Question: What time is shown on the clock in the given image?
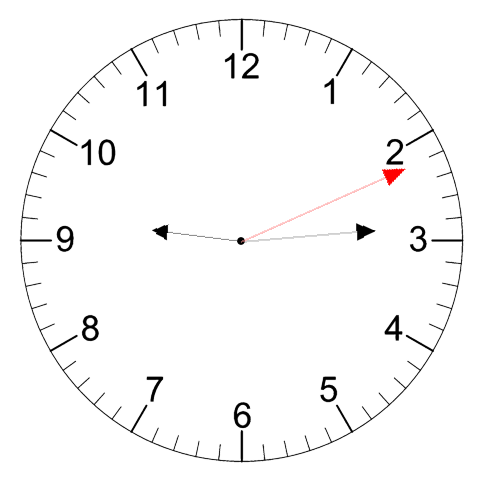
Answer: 09:14:11